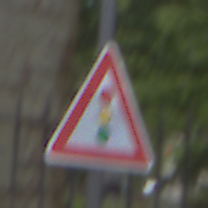
Verkehrszeichen: Lichtzeichenanlage
Umgebung: Outdoor, Urban
Tageszeit: MorningAfternoon
Wetter: Overcast
Licht: Natural
Jahreszeit: NotSpecified
Kontrast: LowContrast